【题型】解答题　【知识点】立体几何　【难度】easy
已知，四棱锥$P-ABCD$的底面$ABCD$是矩形，$PA \perp$平面$ABCD$，$PA = AD = 2$，$BD = 2\sqrt{2}$。

（1）求证：$BD \perp$平面$PAC$；

（2）求点$C$到平面$PBD$的距离。

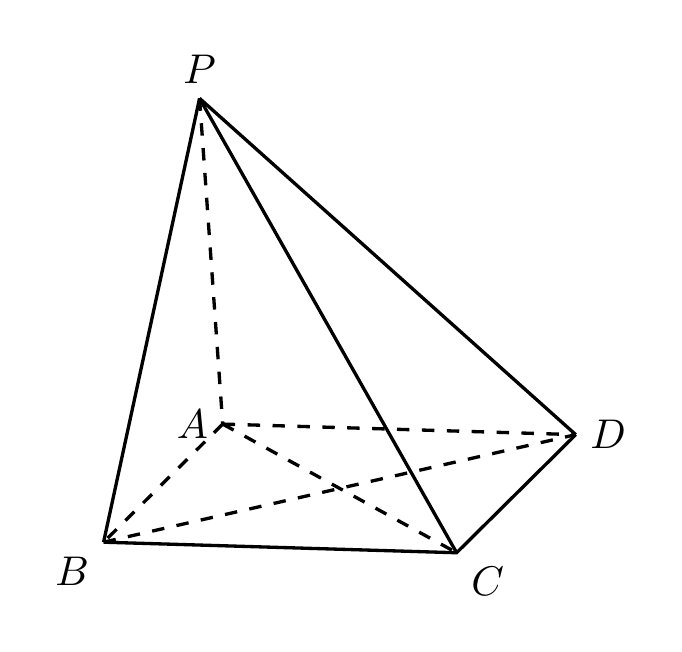
【解答】
【答案】（1）证明见解析；

（2）$\boldsymbol{\dfrac{2\sqrt{3}}{3}}$

【分析】（1）只需证明$BD \perp AC$，$PA \perp BD$即可证明$BD \perp$平面$PAC$；\\
（2）利用等体积法可求得结果。

【解答】证明：（1）在直角三角形$BAD$中，$AB = \sqrt{BD^2 - AD^2} = \sqrt{8 - 4} = 2$，\\
所以底面$ABCD$为正方形，所以$BD \perp AC$，\\
因为$PA \perp$平面$ABCD$，$BD \subset$平面$ABCD$，所以$PA \perp BD$，\\
因为$PA \cap AC = A$，所以$BD \perp$平面$PAC$；

解：（2）由题意可知点$C$到平面$PBD$的距离等于点$A$到平面$PBD$的距离，设为$d$，\\
由（1）可得$PB = BD = PD = 2\sqrt{2}$，所以$S_{\triangle PBD} = \frac{\sqrt{3}}{4} \times (2\sqrt{2})^2 = 2\sqrt{3}$，\\
由$V_{P-ABD} = V_{A-PBD}$得$\frac{1}{3} \times PA \times S_{\triangle ABD} = \frac{1}{3}d · S_{\triangle PBD}$，即$\frac{1}{3} \times 2 \times \frac{1}{2} \times 2 \times 2 = \frac{1}{3}d \times 2\sqrt{3}$，\\
所以$d = \frac{2\sqrt{3}}{3}$，\\
所以点$C$到平面$PBD$的距离等于$\frac{2\sqrt{3}}{3}$。